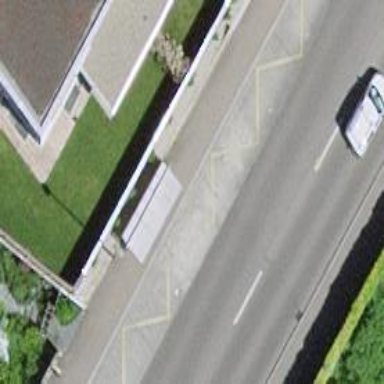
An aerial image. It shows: Bench.